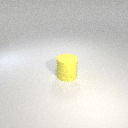
large yellow rubber cylinder